Field crop: maize
Growth stage: 2
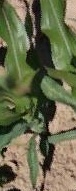
Species: maize